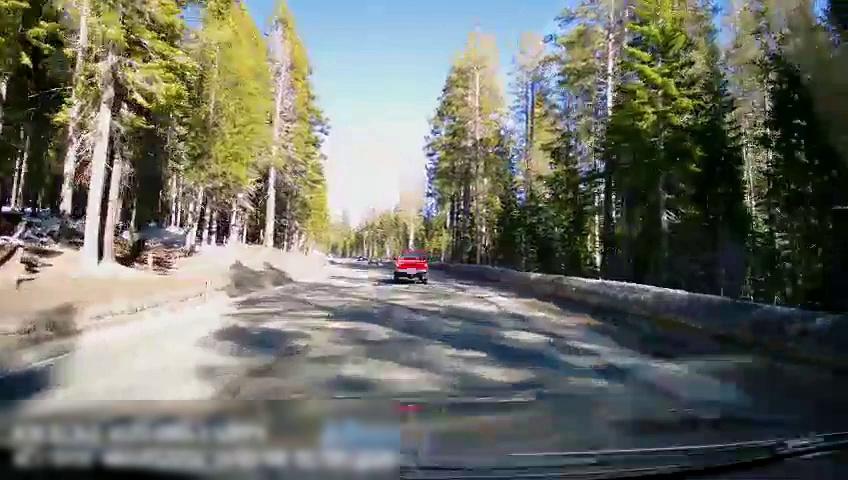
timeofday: Day
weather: Sunny
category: Drivable Space
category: Vehicles | Truck